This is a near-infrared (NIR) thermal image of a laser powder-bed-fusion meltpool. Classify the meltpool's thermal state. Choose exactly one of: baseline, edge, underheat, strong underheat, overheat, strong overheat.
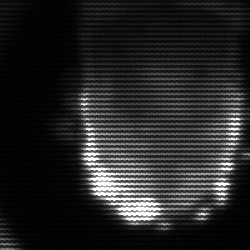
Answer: baseline